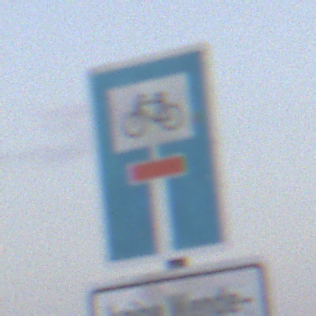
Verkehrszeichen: SackgasseRadverkehrDurchlaessig
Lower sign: HinweisGeaenderteVorfahrtVerkehrsfuehrungVerkehrsregelung3
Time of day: SunriseSunset
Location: Outdoor (Suburban)
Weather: Clear
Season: NotSpecified
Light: Natural